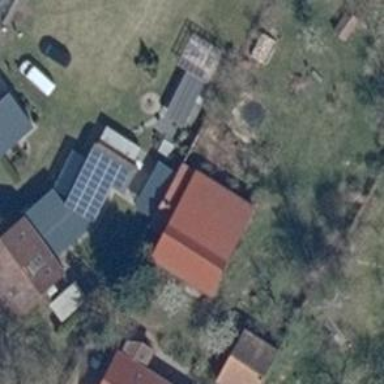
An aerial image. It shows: Simple house.